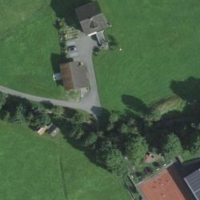
EUNIS habitat code: 24
Species observed at this site:
Chelidonium majus